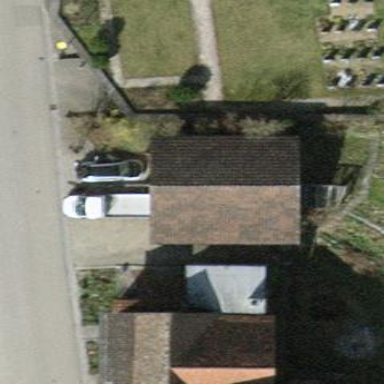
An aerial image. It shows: Shed building.